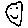
Label: smiley face